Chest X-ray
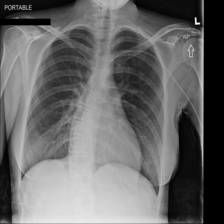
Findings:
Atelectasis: negative
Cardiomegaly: negative
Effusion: negative
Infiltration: negative
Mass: negative
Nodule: negative
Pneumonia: negative
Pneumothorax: negative
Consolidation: negative
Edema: negative
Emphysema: negative
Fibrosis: negative
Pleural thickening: negative
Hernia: negative